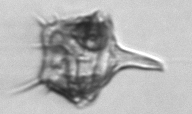
Label: Amylax